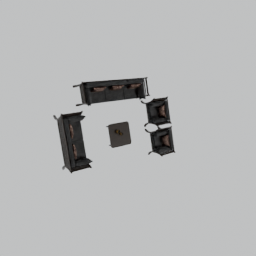
Label: furniture